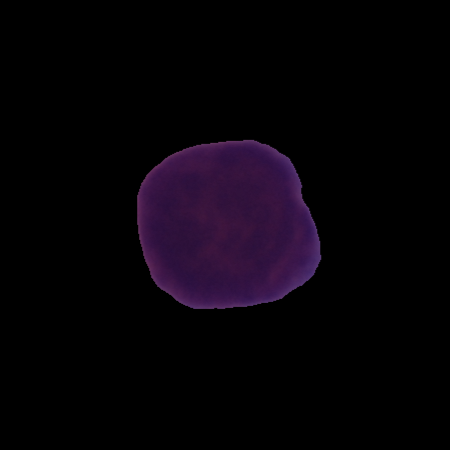
Label: cancer